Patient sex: M
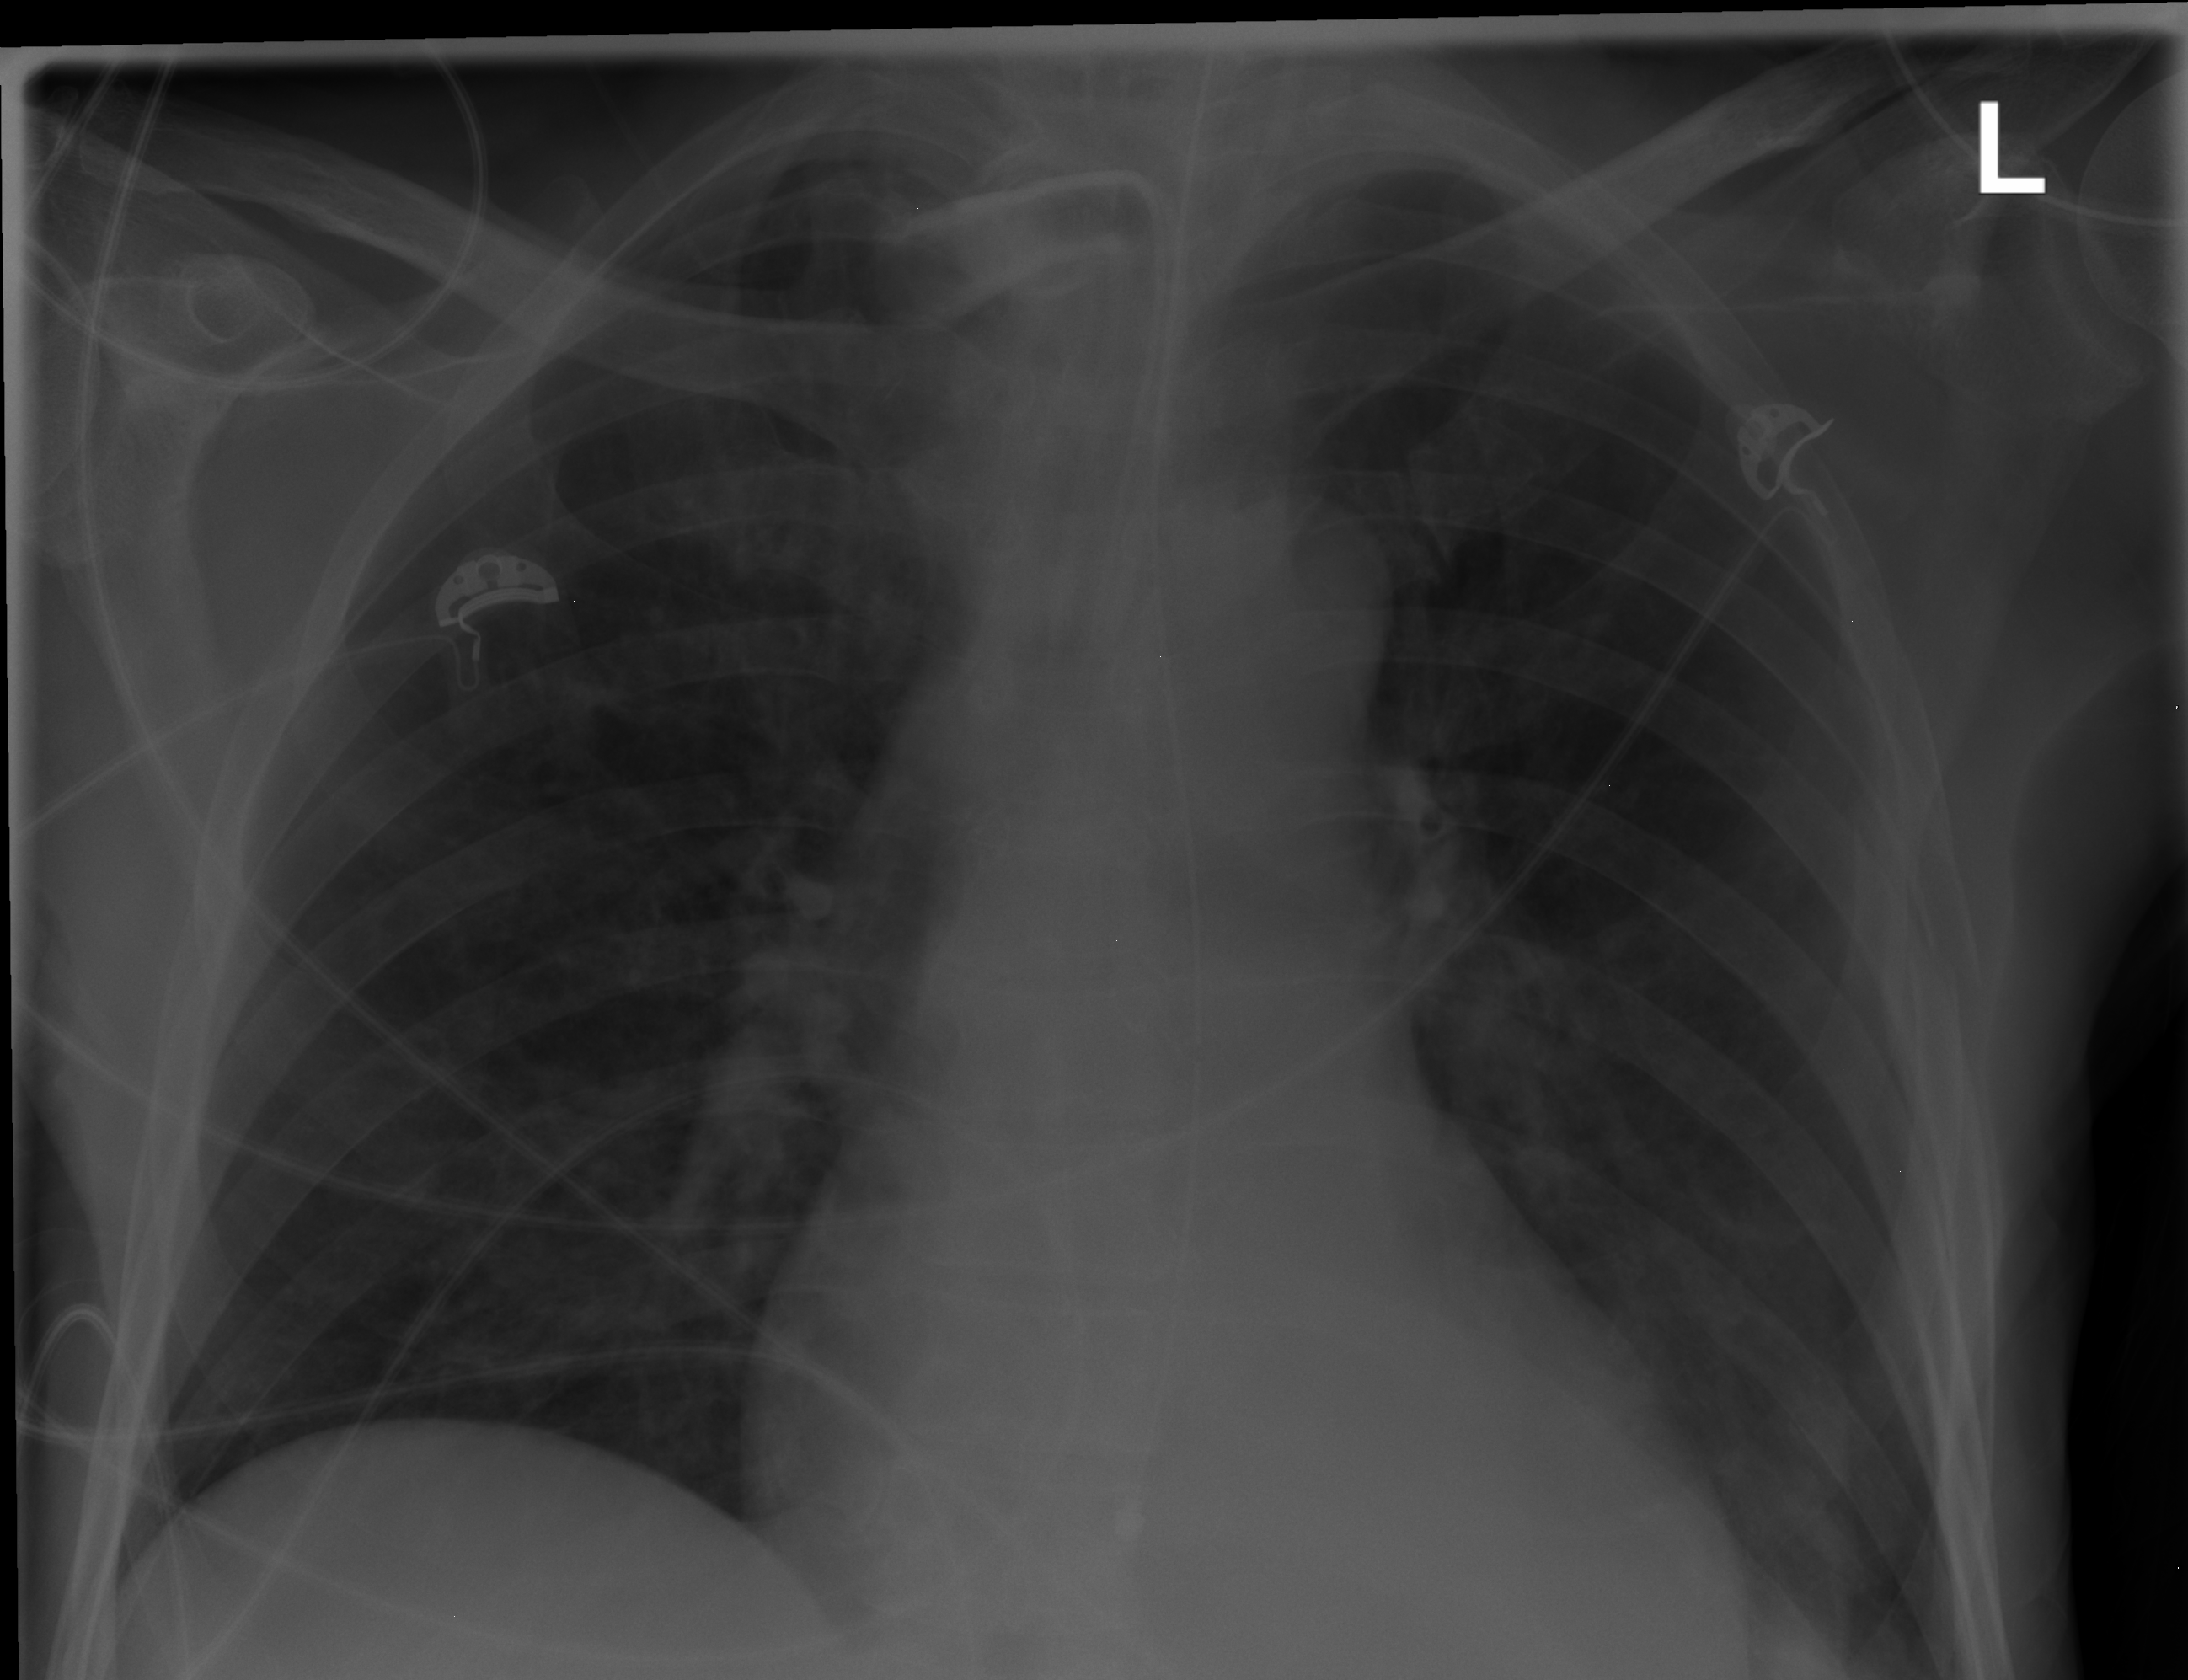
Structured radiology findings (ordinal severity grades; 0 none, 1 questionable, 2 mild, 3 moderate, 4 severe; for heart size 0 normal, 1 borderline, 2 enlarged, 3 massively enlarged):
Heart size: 0
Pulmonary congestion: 0
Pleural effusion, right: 0
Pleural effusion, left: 0
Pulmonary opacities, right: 1
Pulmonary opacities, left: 0
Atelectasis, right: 1
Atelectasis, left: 1